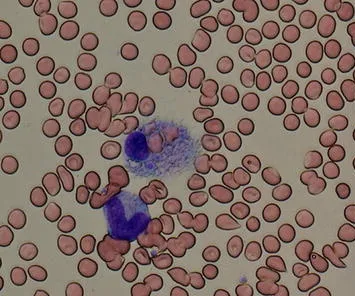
Bone marrow smear findings for case 1. Red blood cells are ingested by a macrophage (May-Giemsa staining, x400 magnification).
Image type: pathology (giemsa)